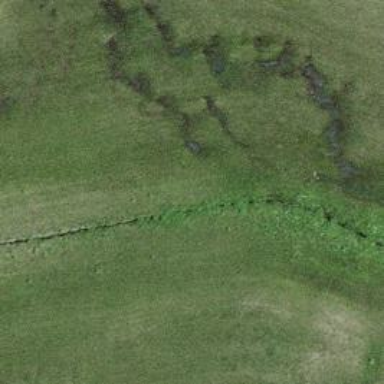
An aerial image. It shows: Ditch serving as waterway.